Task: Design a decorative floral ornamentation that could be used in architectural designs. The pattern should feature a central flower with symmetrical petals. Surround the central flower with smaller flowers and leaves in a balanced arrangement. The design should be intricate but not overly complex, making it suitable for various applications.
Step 1217:
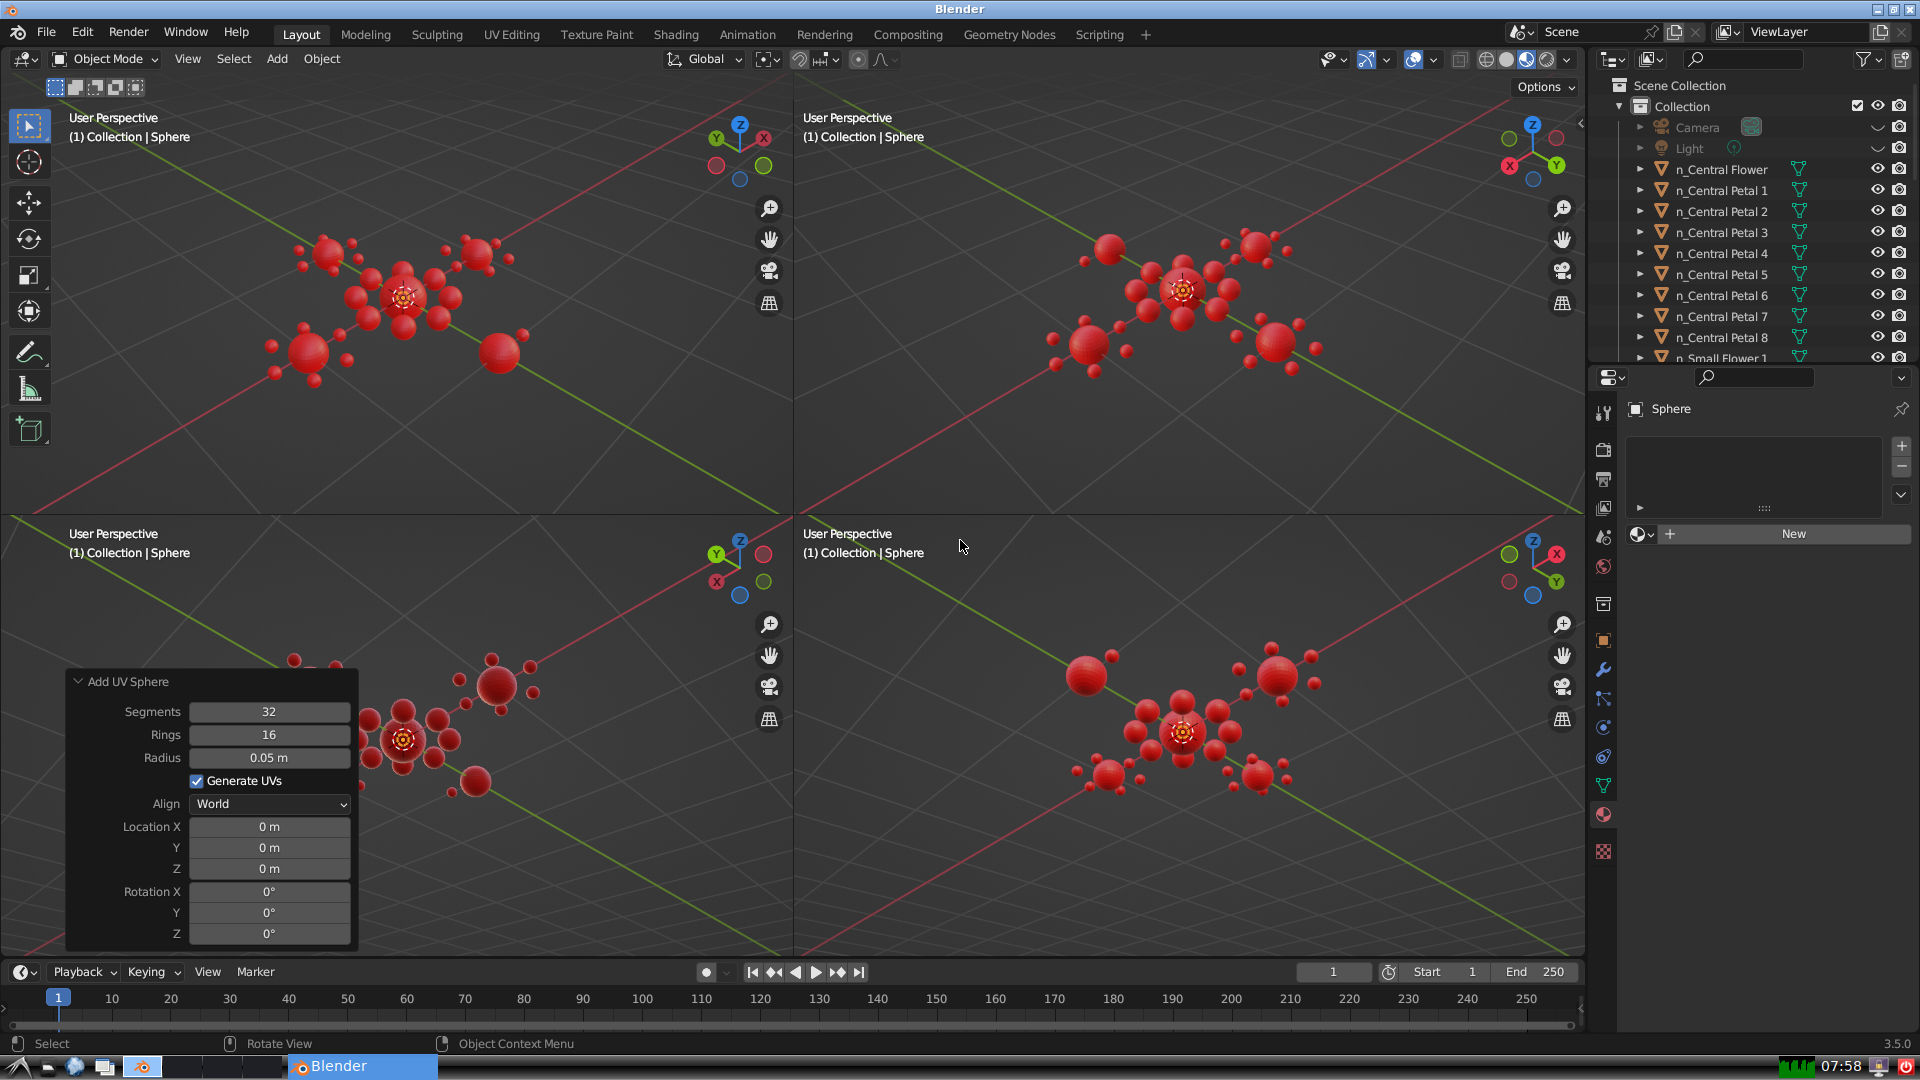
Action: {"mouse_move": [270, 827]}